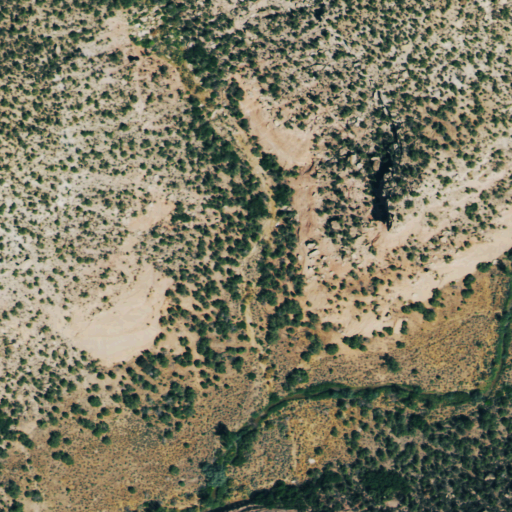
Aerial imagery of valley in Colorado named Cave Spring Canyon containing evergreen forest and shrub